The image is the raw time-domain waveform of a rolling-element bearing's vibration signal. What is the most likely bearing condition (normal, inner_race, outer_race, ball)?
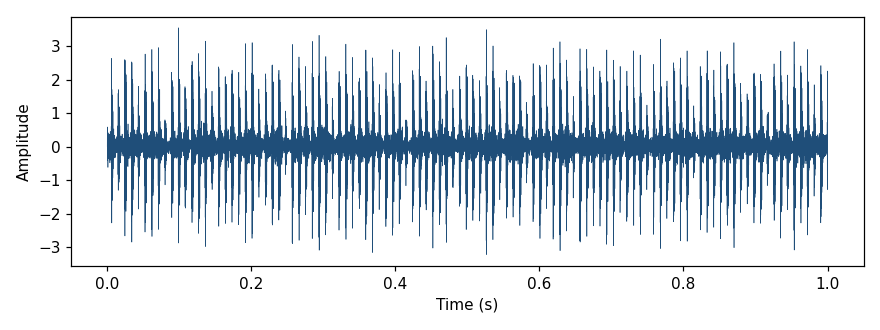
Answer: outer_race